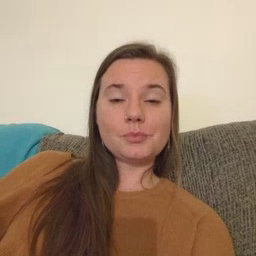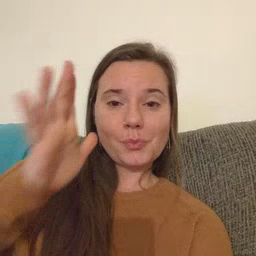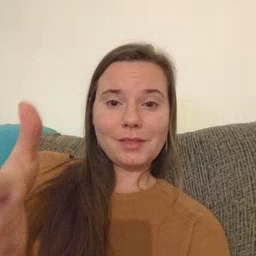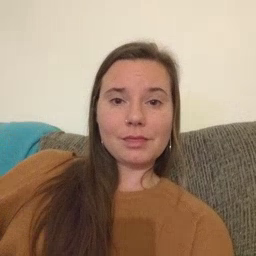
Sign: will